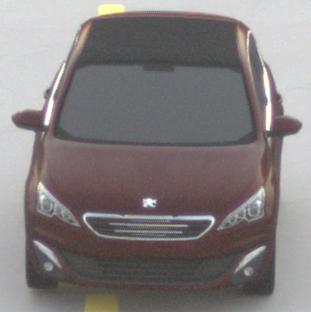
Make: Peugeot
Model: 308 VTi 82
Detailed model: 308 (II)
Model produced from: 2013/09
Model produced until: 2014/11
Doors: 5
Color: red
Road condition: dry road
Daytime: sunrise or sunset
Contrast: low contrast